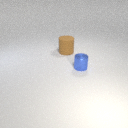
large brown rubber cylinder to the left of small blue metal cylinder